Aerial crown-view tile of a tropical tree (Barro Colorado Island, Panama), acquired 20250414:
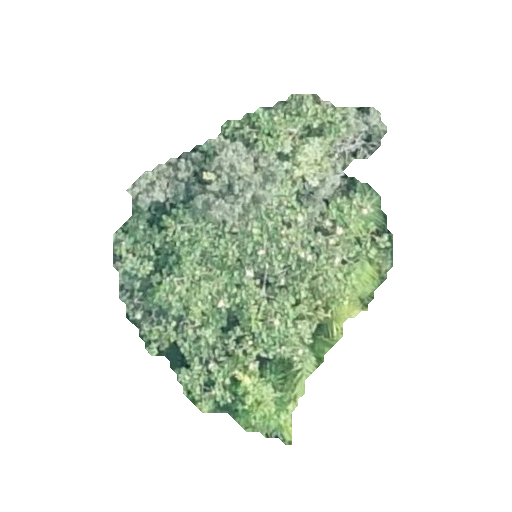
Species: Ochroma pyramidale
GBIF accepted scientific name: Ochroma pyramidale
Crown area: 94.498 m²